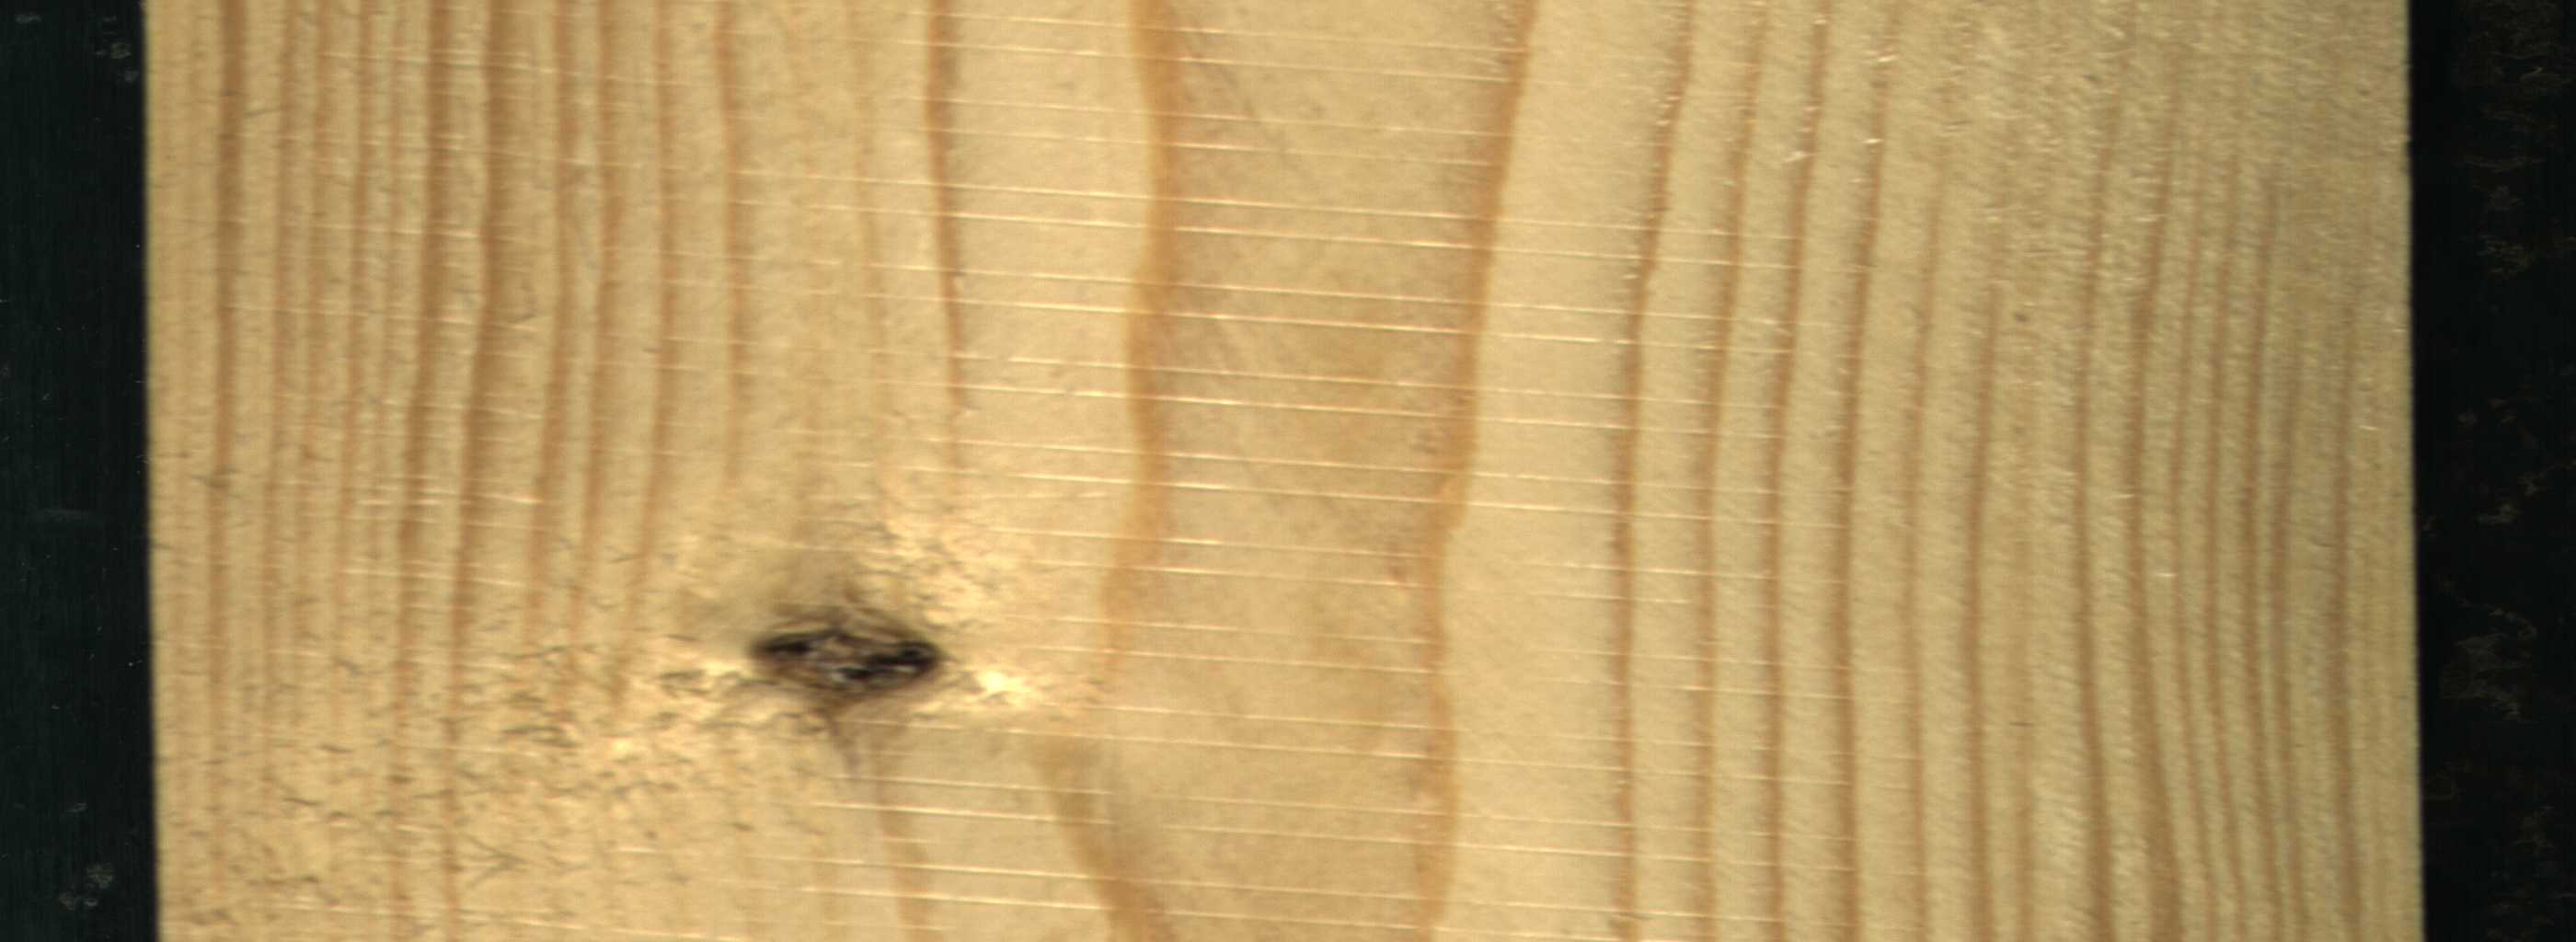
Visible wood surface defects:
Dead_Knot